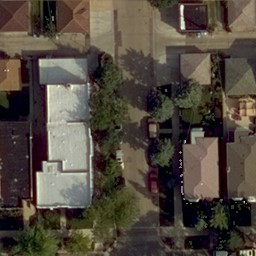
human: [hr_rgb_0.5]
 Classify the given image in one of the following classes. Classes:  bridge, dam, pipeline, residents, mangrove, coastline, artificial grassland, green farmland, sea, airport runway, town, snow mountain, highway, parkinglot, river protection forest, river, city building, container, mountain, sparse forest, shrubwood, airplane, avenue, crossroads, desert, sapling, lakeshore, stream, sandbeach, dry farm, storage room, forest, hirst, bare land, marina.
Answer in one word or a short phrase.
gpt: residents